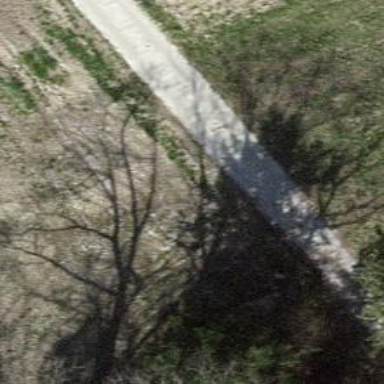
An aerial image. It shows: Paved track with Grade 1 surface.